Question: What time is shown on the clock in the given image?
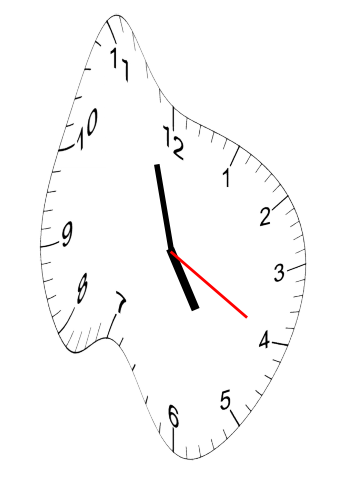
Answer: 04:57:20